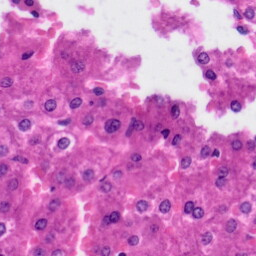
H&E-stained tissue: Liver